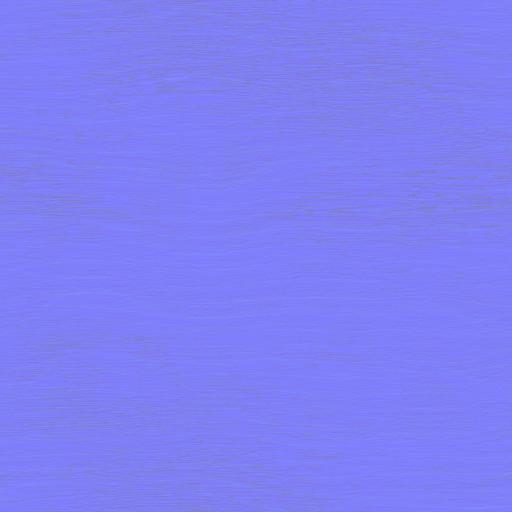
brown clean fine orange smooth wood wooden